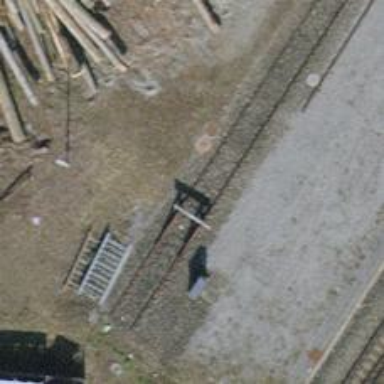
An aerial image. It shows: Railway buffer stop.